Field crop: tomato
Growth stage: 1
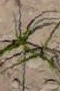
Species: cyperus